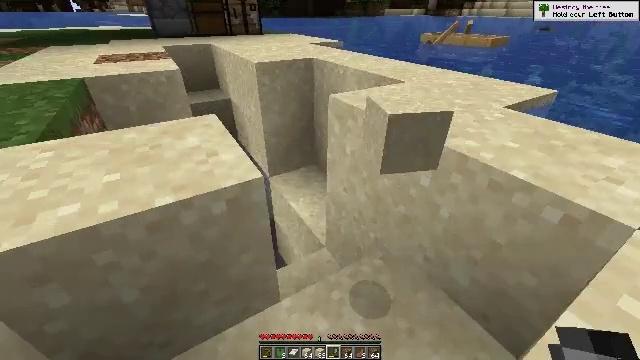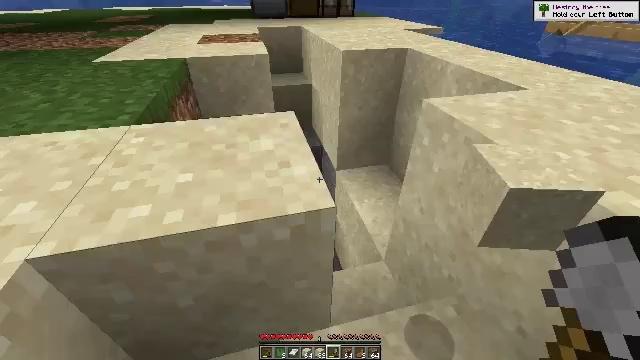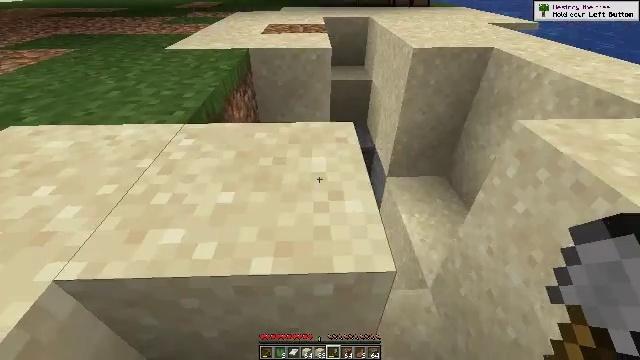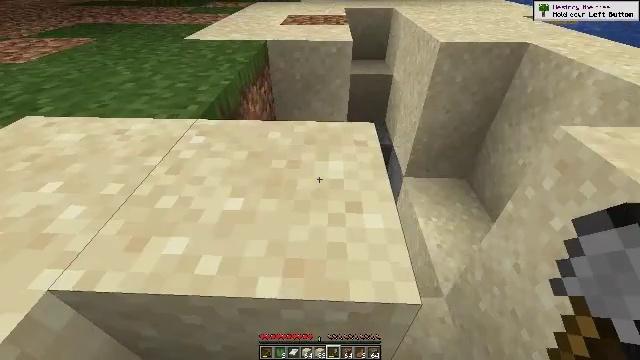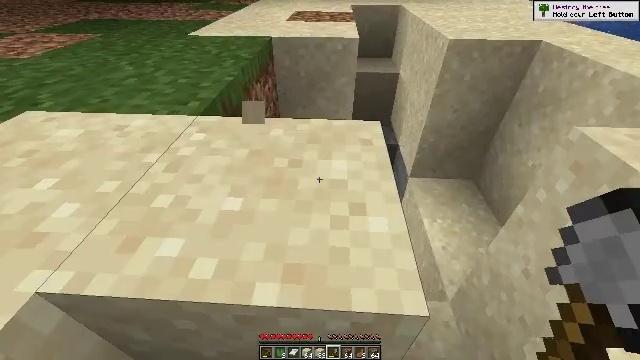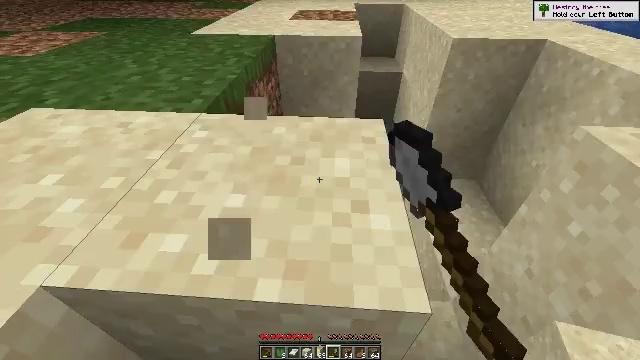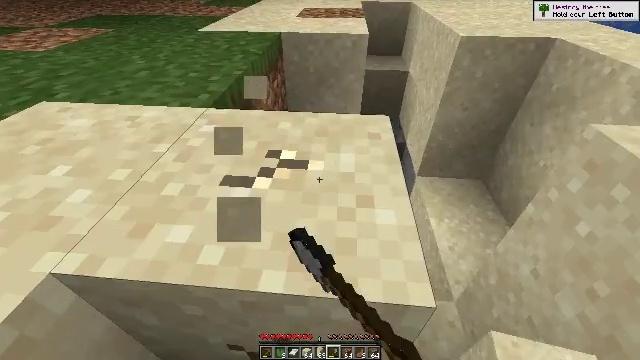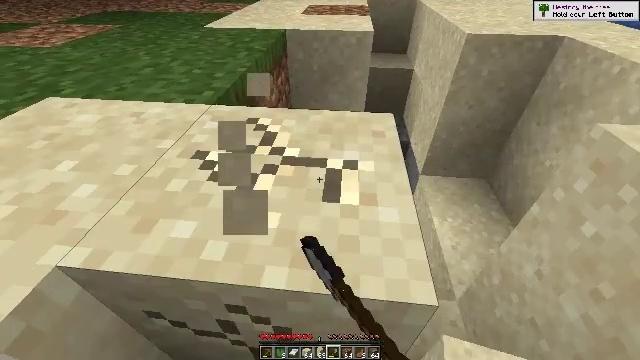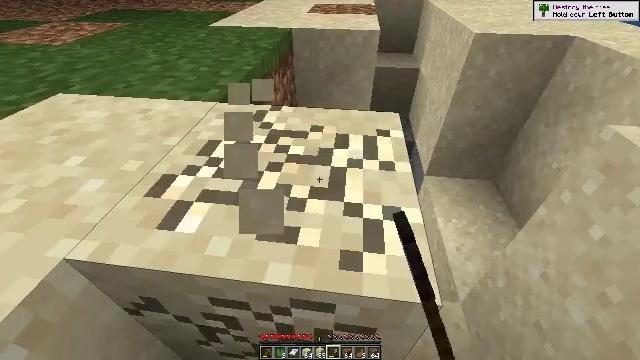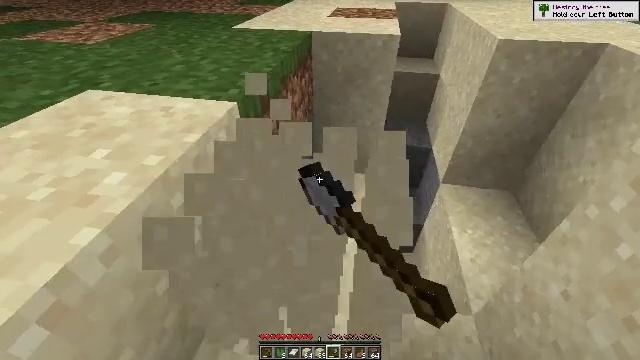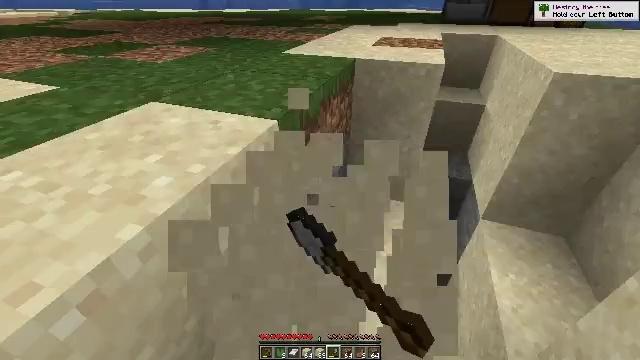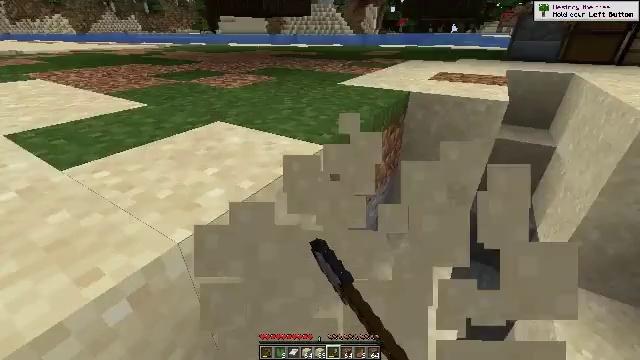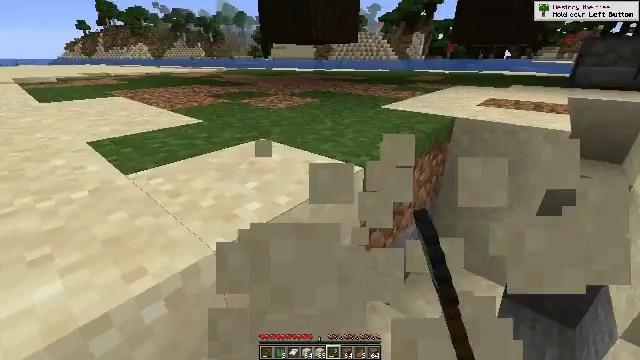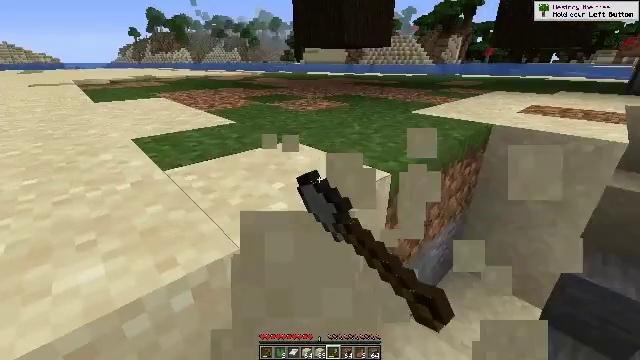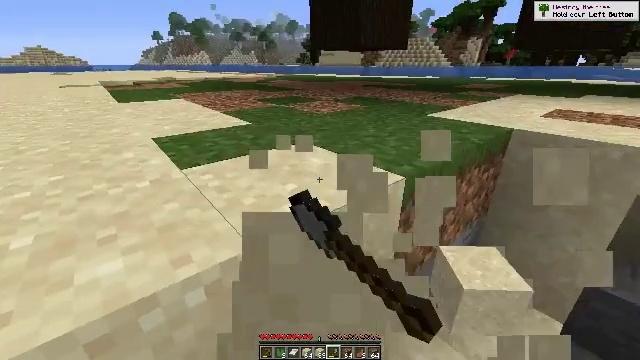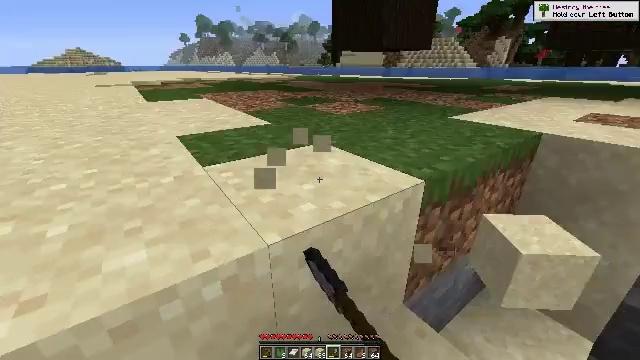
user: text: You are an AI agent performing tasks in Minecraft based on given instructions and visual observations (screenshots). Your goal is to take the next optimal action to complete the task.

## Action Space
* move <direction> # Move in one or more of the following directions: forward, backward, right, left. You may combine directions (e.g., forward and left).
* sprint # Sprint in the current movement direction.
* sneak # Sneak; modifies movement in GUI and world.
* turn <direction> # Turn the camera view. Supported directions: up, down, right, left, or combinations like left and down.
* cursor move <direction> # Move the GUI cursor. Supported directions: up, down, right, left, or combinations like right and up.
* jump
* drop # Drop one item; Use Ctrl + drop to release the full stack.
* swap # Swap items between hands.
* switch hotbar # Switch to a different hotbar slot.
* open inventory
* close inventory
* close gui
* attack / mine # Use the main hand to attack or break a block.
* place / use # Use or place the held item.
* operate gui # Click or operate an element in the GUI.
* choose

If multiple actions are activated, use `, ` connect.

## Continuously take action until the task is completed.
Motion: motion action
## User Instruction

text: Gather sand from the desert.
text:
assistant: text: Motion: move forward, turn left and down
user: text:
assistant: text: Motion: move forward, turn left and down
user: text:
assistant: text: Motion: move forward, turn left and down
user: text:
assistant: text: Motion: turn left, attack / mine
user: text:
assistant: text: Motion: attack / mine
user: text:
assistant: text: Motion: turn left, attack / mine
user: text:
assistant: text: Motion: attack / mine
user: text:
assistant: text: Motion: turn left, attack / mine
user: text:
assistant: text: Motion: turn left, attack / mine
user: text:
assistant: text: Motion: turn left and up, attack / mine
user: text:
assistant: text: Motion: turn left and up, attack / mine
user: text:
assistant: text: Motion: turn left and up, attack / mine
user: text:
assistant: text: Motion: turn left, attack / mine
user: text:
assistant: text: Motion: turn left, attack / mine
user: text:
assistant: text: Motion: turn left, attack / mine
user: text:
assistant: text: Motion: turn left and down, attack / mine
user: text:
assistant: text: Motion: turn left and down, attack / mine
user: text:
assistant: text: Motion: turn left and down, attack / mine
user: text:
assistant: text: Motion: turn left, attack / mine
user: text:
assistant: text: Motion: turn left, attack / mine
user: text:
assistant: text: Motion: turn left, attack / mine
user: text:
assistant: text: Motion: turn left, attack / mine
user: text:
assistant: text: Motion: turn left, attack / mine
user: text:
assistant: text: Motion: attack / mine
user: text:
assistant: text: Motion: attack / mine
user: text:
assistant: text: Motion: attack / mine
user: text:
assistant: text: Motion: turn right, attack / mine
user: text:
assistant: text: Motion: turn right and down, attack / mine
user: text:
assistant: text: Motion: turn right and down, attack / mine
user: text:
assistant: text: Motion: turn right and down, attack / mine